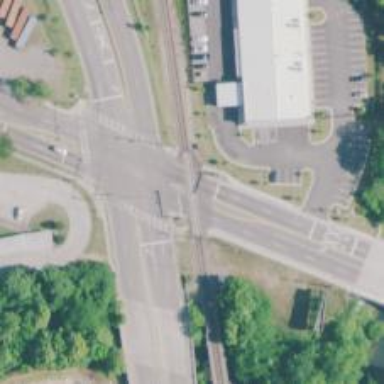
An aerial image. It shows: Level crossing with lights at railway intersection.